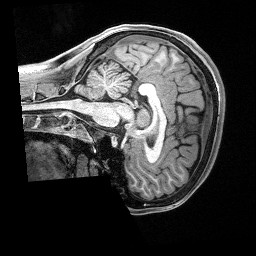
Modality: T1w
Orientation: sagittal
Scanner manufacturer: siemens
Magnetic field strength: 3 T
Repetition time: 2.4 s
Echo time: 0.00122 s